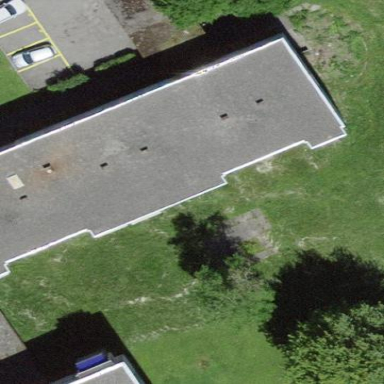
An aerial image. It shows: Apartment building with flat roof.